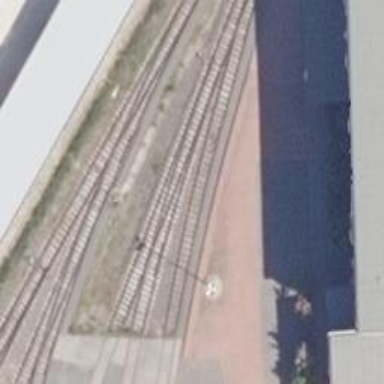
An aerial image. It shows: Railway switch.